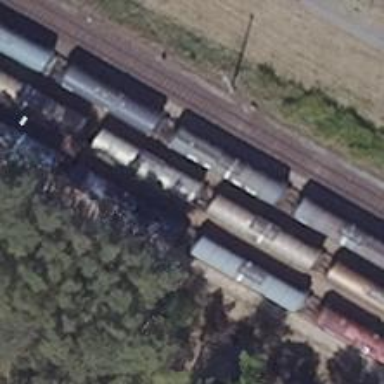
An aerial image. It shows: Rail yard with electrified contact lines for railway operations.